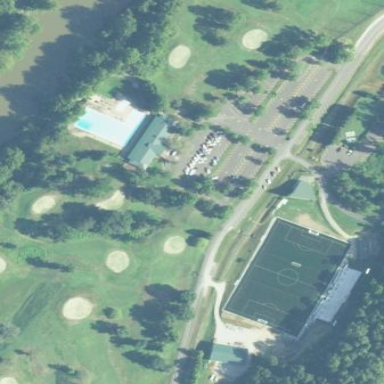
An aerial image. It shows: Golf course.